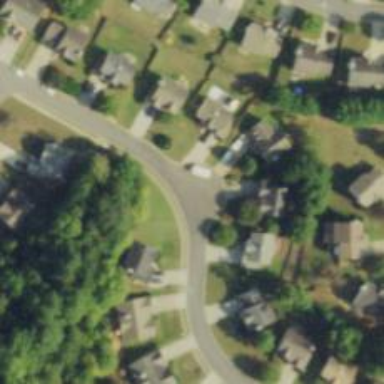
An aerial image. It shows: Residential road with asphalt surface.